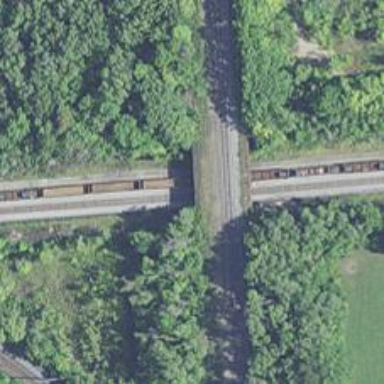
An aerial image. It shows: Railway track.